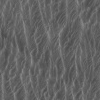
Atmospheric dust classification: not_dusty